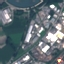
Land use / land cover class: Industrial